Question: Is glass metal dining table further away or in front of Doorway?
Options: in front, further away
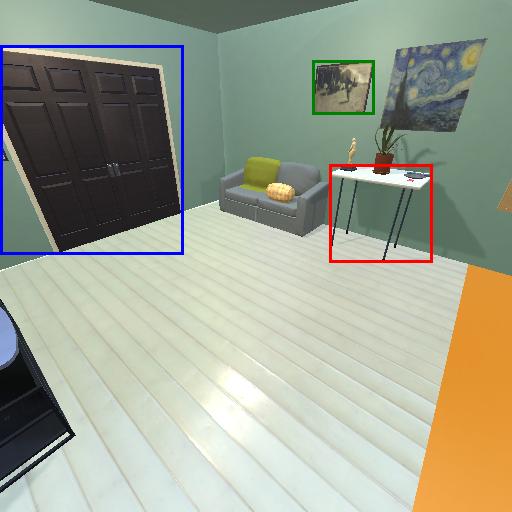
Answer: in front